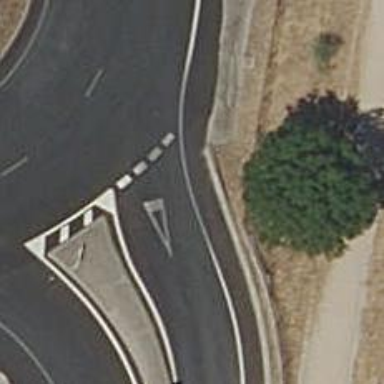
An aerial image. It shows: Road with "give way" sign.